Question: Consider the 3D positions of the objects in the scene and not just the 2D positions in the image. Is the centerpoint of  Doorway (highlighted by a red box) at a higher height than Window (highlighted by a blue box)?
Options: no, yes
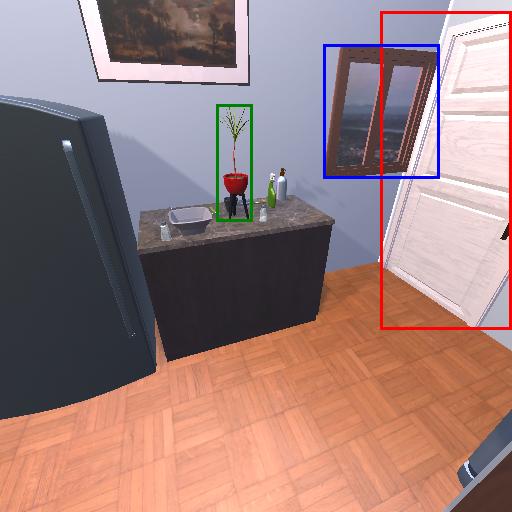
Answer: no